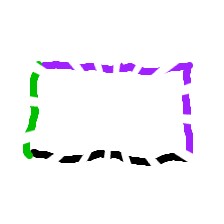
Shape: rectangle